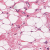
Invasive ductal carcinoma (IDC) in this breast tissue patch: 0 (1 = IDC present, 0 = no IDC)